Interaction volume radius: 10 \u00c5
Interaction volume height: 45 \u00c5
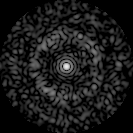
Disorder parameter: 0.8379